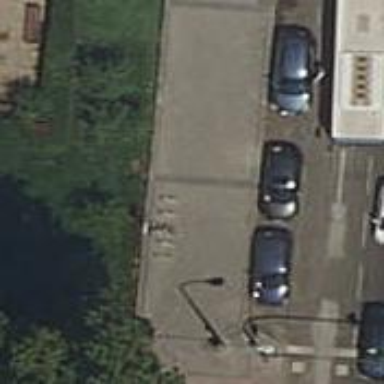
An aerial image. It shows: Bicycle parking area with stands.